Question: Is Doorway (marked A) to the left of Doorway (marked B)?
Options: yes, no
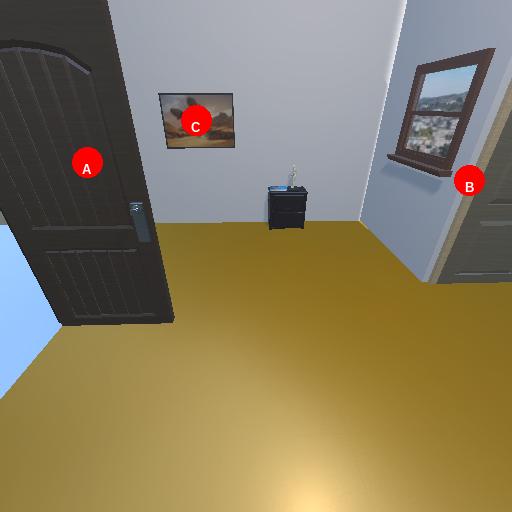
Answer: yes